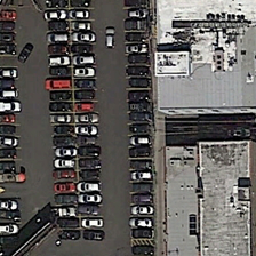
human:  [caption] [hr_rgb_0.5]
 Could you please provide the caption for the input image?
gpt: Many buildings with white roof beside parking.

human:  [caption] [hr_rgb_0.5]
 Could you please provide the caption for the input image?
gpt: many buildings with white roof, next to the parking lot.

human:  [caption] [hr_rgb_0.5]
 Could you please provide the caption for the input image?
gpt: There are many white buildings next to the parking lot.

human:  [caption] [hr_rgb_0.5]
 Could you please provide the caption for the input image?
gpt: There are many white roofed buildings next to the parking lot.

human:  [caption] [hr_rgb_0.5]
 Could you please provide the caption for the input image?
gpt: Lots of white roof buildings next to the parking lot.